Field crop: maize
Growth stage: 2
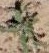
Species: atriplex